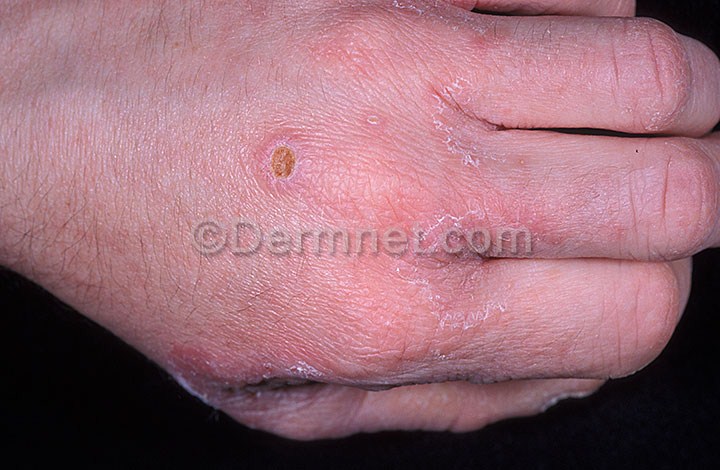
Disease: Tinea Ringworm Candidiasis and other Fungal Infections